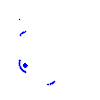
Particle: pion